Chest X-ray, AP view. Patient: 32 years old, sex F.
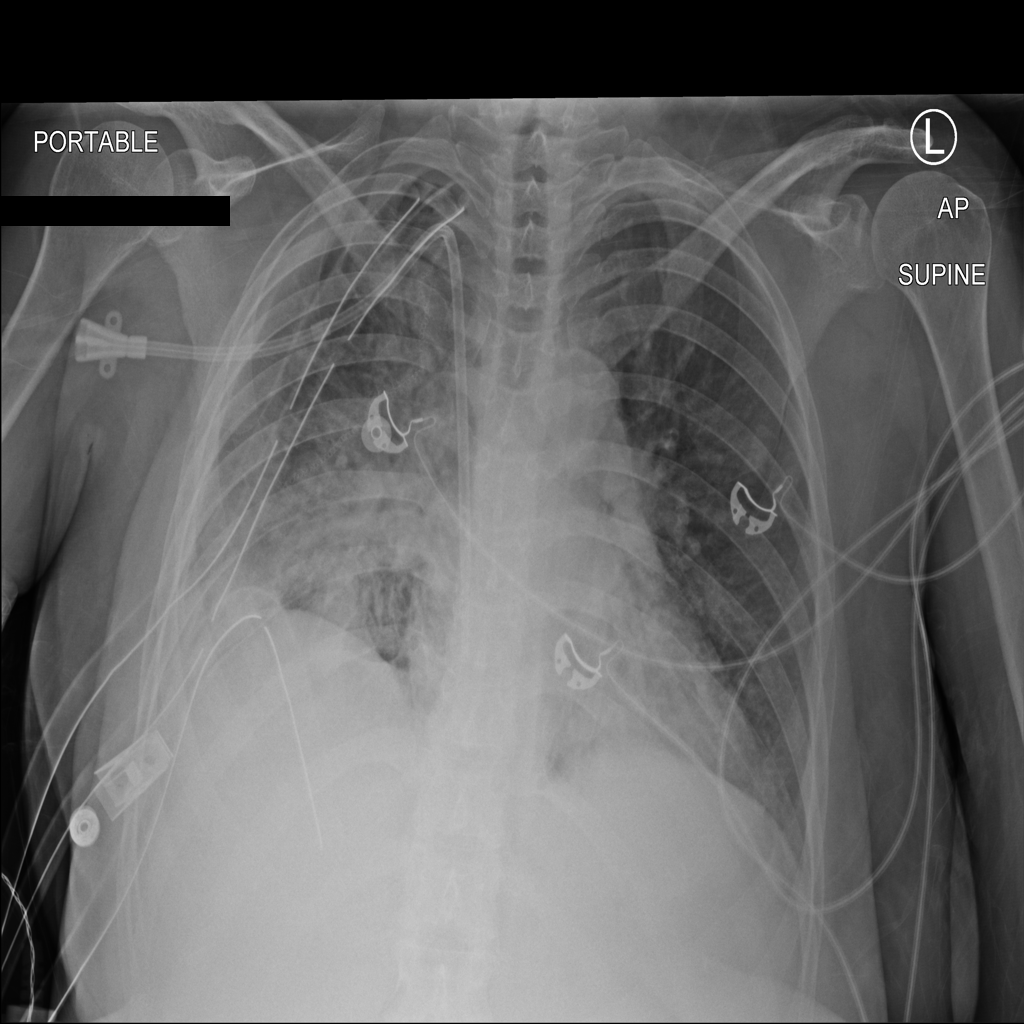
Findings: Infiltration